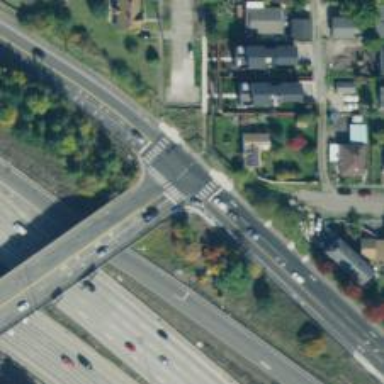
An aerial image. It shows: Tertiary road with bridge.